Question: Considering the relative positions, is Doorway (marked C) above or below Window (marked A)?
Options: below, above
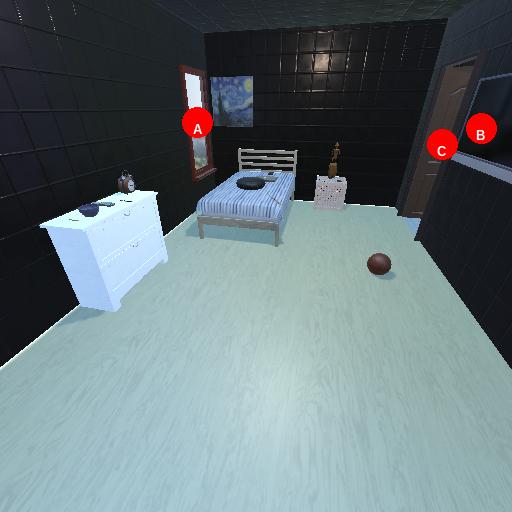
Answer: below